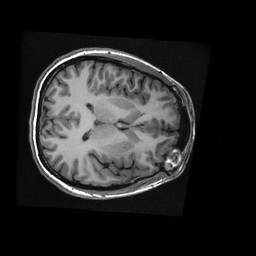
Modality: T1w
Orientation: axial
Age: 30
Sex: female
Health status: healthy
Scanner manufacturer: ge
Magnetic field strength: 3 T
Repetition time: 0.0084 s
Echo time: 0.003092 s